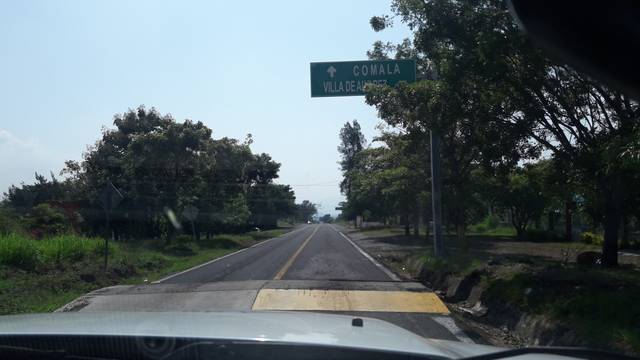
Region: Mexico
Coordinates: 19.346, -103.74